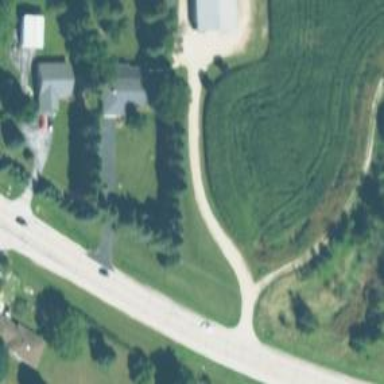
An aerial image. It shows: Driveway.